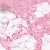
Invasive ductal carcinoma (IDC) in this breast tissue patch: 0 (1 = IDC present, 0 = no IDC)